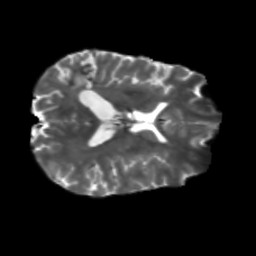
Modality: T2w
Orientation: axial
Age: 42
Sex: male
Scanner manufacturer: siemens
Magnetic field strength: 3 T
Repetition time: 5.25 s
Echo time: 0.08 s